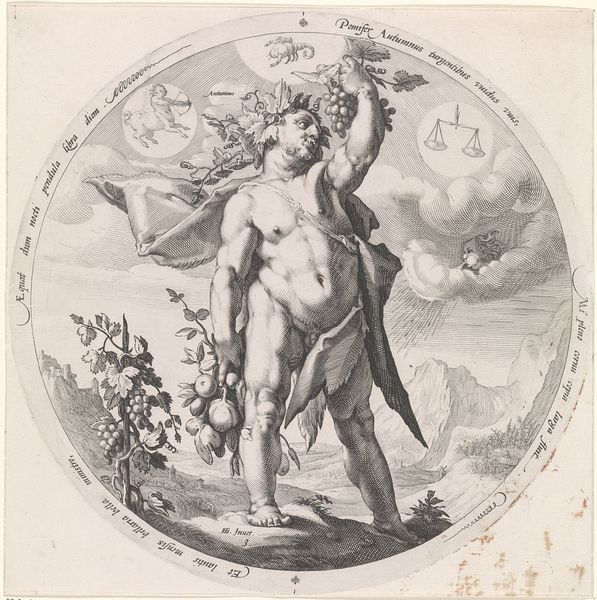
Titel: Herfst (Autumnus)
Künstler: Jacob Matham
Standort: Amsterdam
Institution: Rijksmuseum
Schlagwörter: himmel, mann, nackt, wolke, tod, erde, trauben, schrift, baby, people, white, essen, black, old, fett, verderben, wine, hässlich, gerechtigkeit, flower, zeus, angel, angels, centaur, cloud, clouds, fruit, greek, man, mythology, naked, nude, nudity, sky, griechisch, field, landscape, mountain, sun, feet, sternzeichen, monochrome, myth, writing, photo, wings, wind, göttlich, allégorie, grape, cherub, cupid, human, arms, cape, leaves, latein, scale, ground, pencil, rain, circle, legs, horse, wolken, god, figure, leaf, shading, grapes, hood, round, balance, arrow, bow, engel, typ, latin, angle, zeichnung, vine, vines, greece, muscles, bacchus, astrology, dick, latien, bachus, apples, harvest, scales, herbst, berge, zodiac, statu, peaches, baccus, genitals, astronomy, circular, vigne, logo, seasons, stalk, status, bauch, obst, constellation, olive, scorpion, raisin, lea, whine, mikropenis, erntew, starsigns, bachant, whineleaves, lwine, wineleave, wineleaves, deus maximus